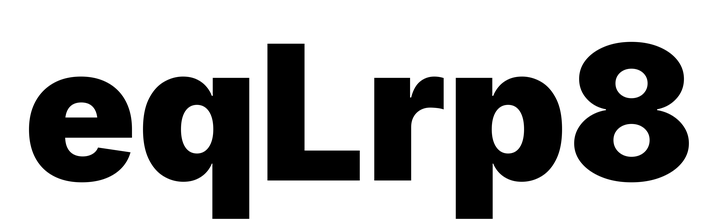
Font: Inter_Black